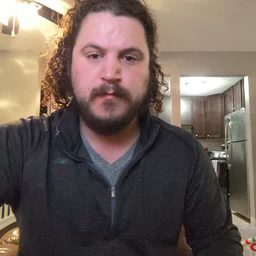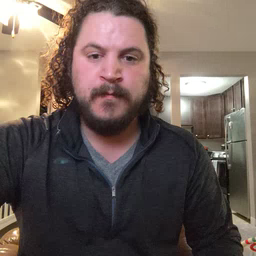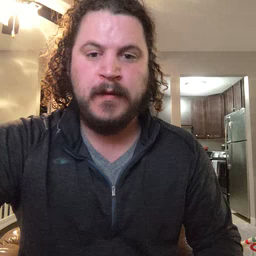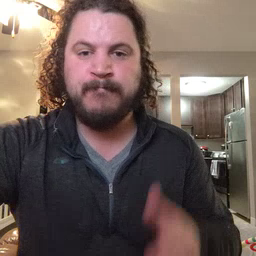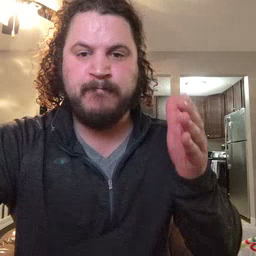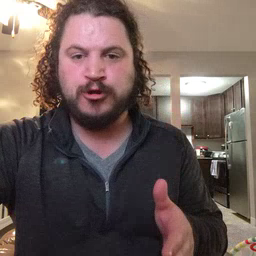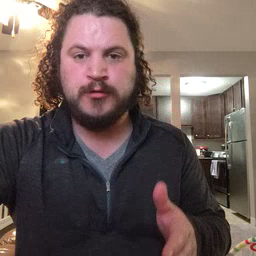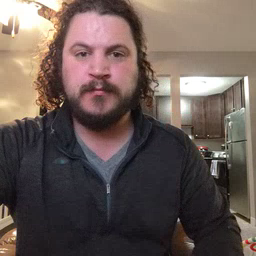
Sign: person